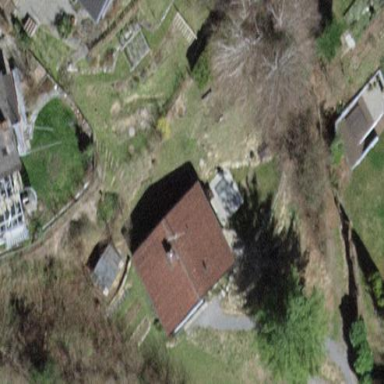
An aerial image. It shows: Simple house.